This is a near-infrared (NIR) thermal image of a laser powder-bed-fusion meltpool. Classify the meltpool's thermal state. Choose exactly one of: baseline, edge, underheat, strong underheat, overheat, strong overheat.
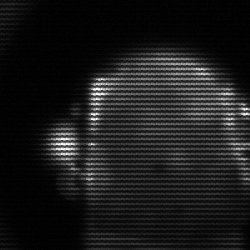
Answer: baseline